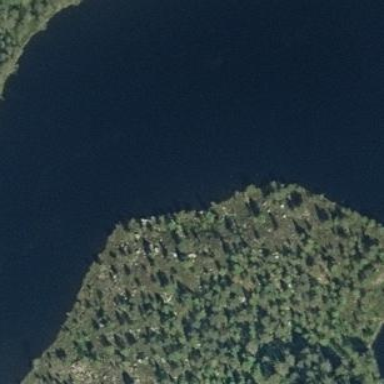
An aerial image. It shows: Beautiful lake surrounded by nature.